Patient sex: M
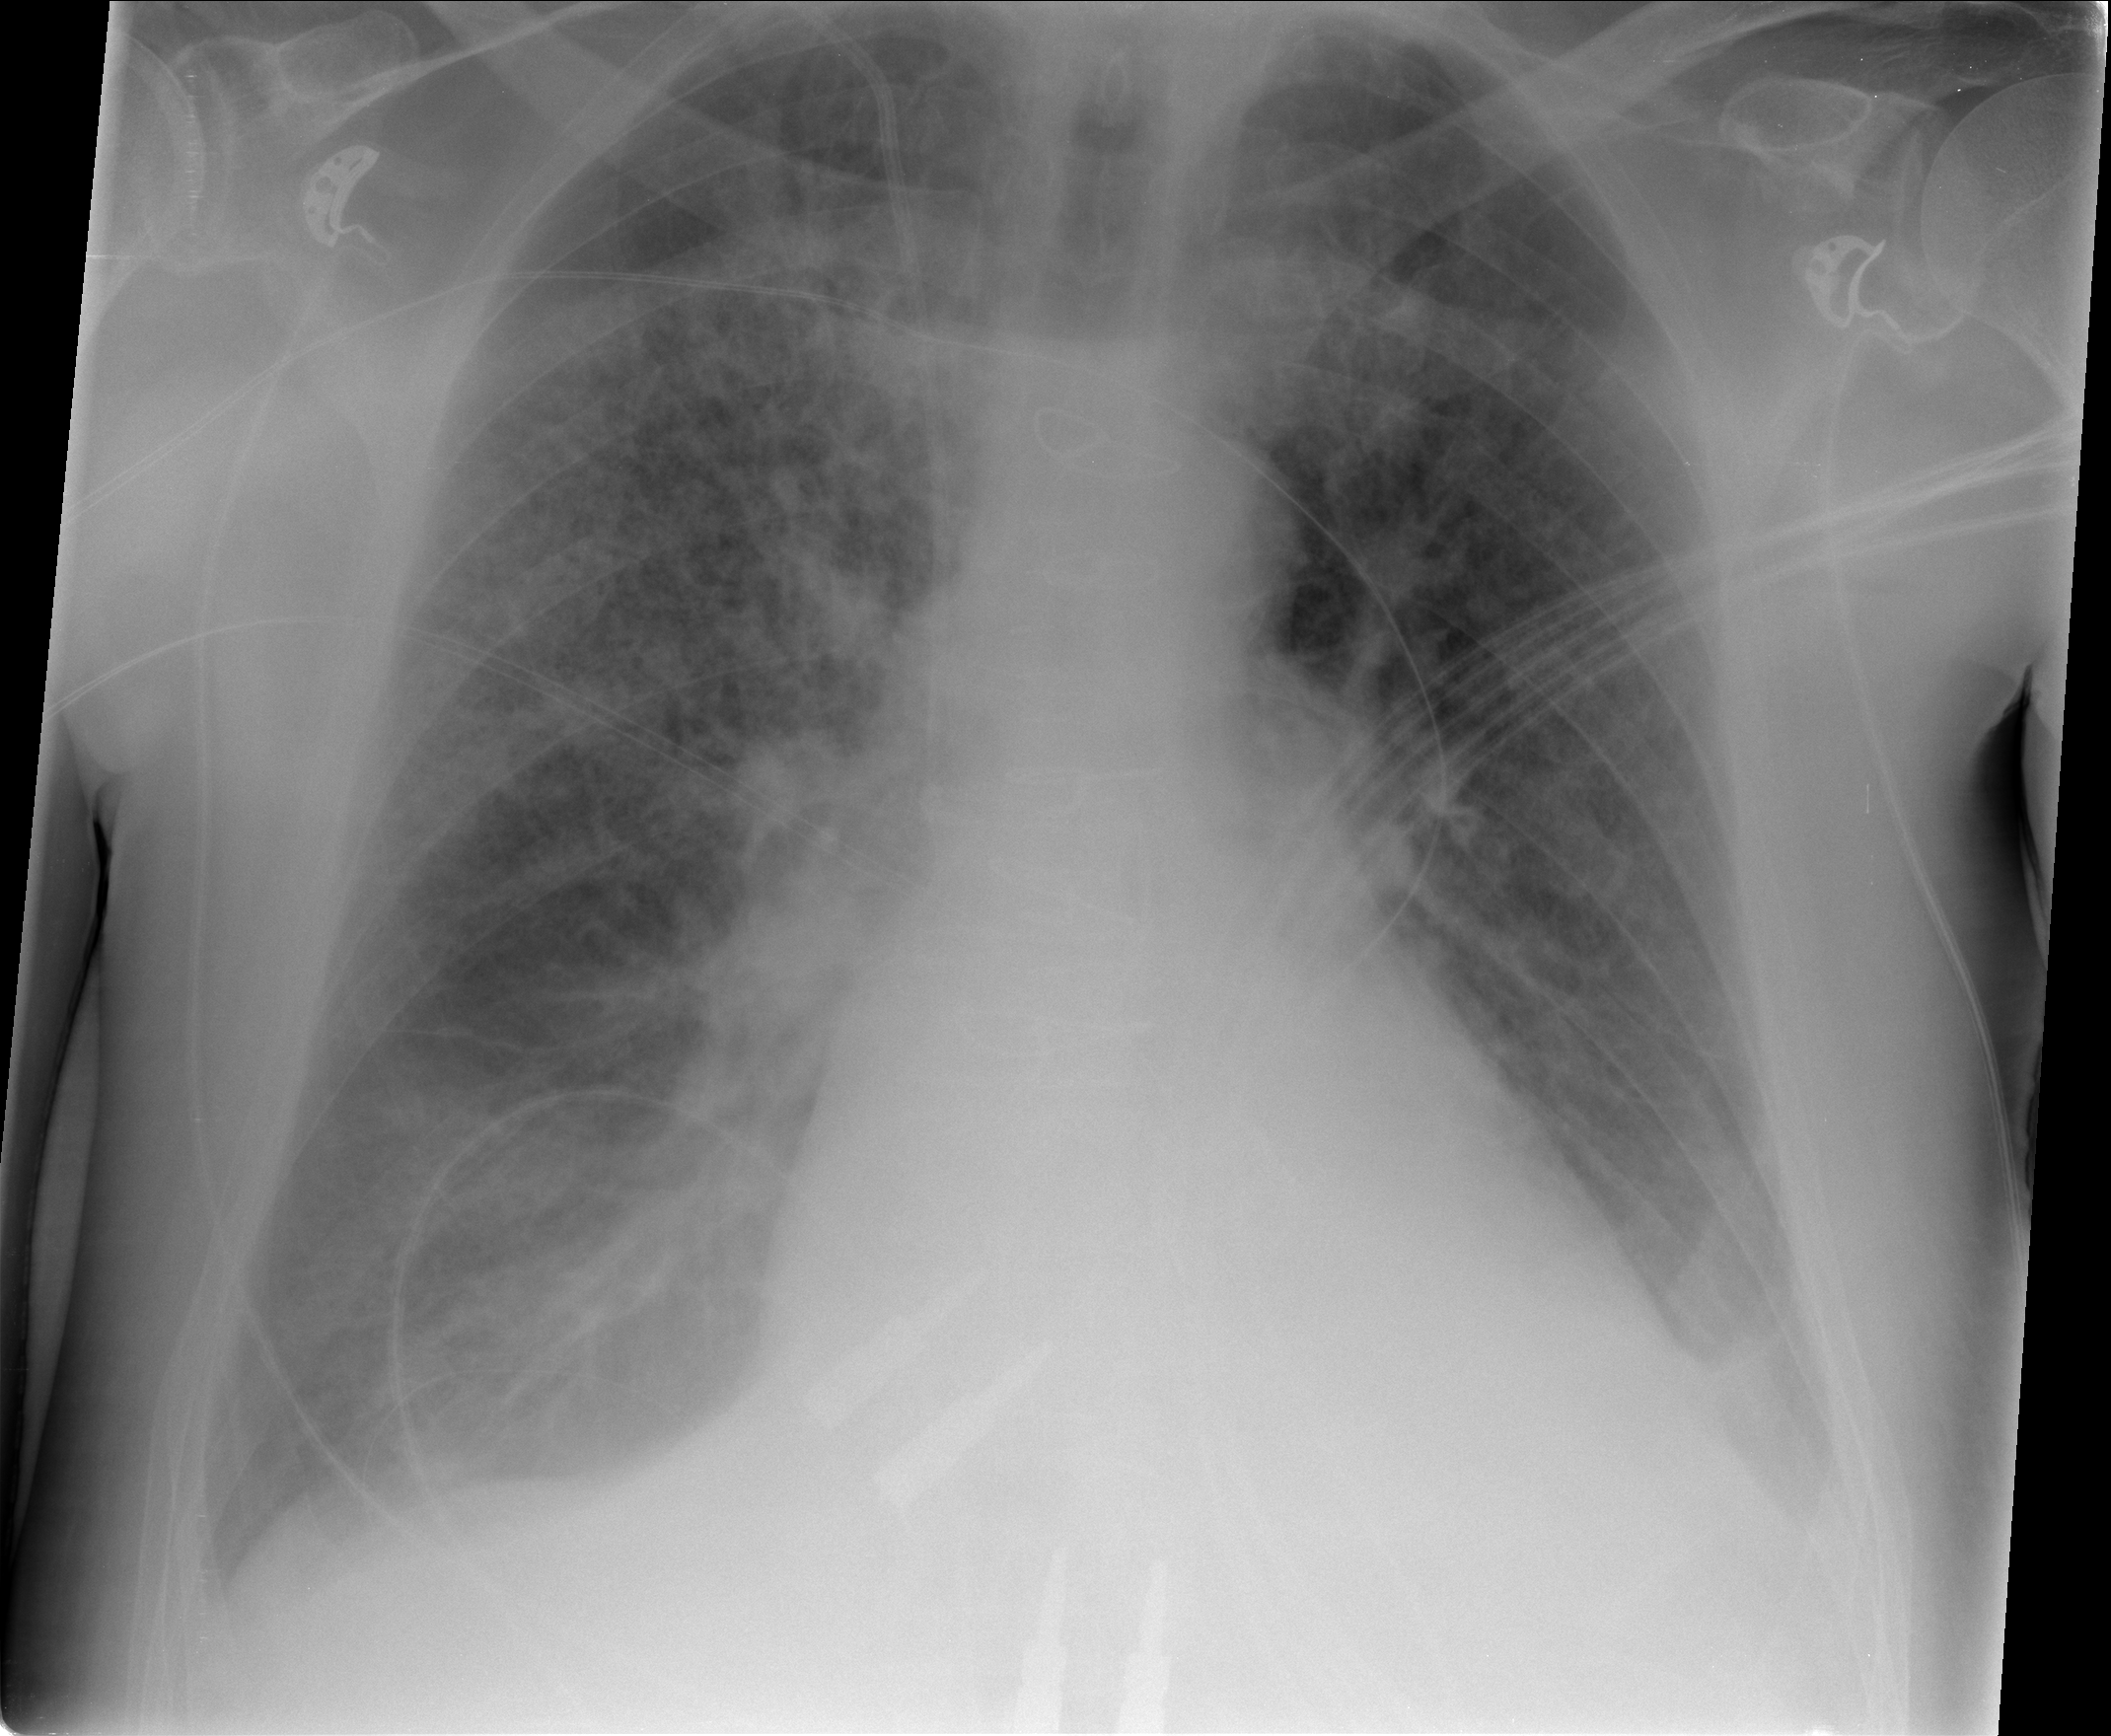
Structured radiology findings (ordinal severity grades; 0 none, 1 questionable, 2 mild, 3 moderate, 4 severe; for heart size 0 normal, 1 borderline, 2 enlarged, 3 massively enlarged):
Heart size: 1
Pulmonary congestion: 2
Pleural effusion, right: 3
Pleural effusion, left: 3
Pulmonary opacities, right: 3
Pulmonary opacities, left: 2
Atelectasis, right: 3
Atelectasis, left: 2